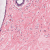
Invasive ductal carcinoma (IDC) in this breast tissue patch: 0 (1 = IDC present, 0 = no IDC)